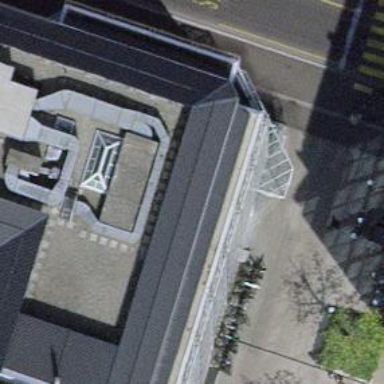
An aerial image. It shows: Office building.